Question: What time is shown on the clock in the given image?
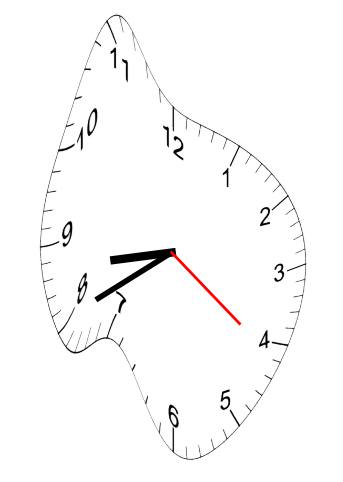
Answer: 08:40:21